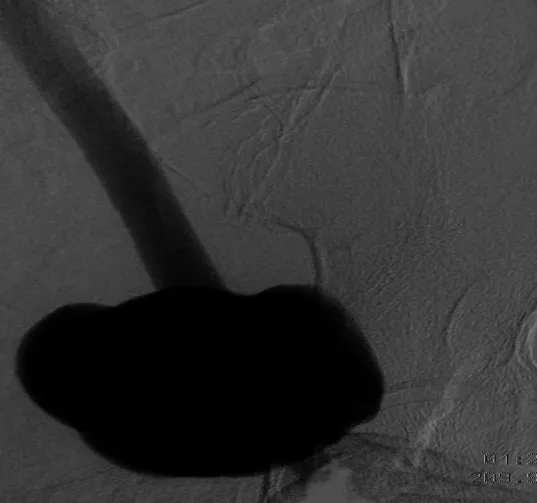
Preoperative aortofemoral angiography images (A,B).
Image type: radiology (x_ray)